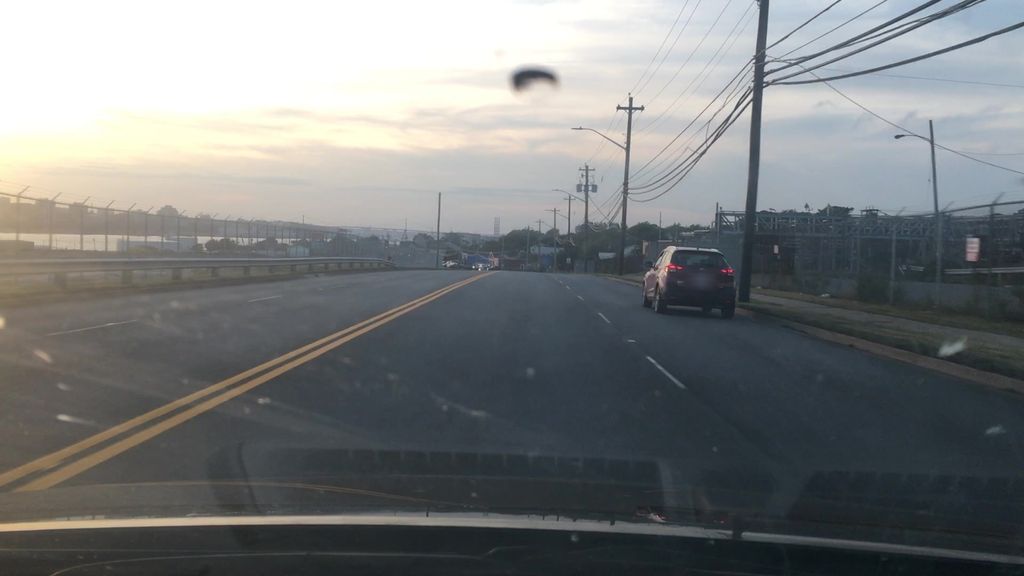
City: halifax